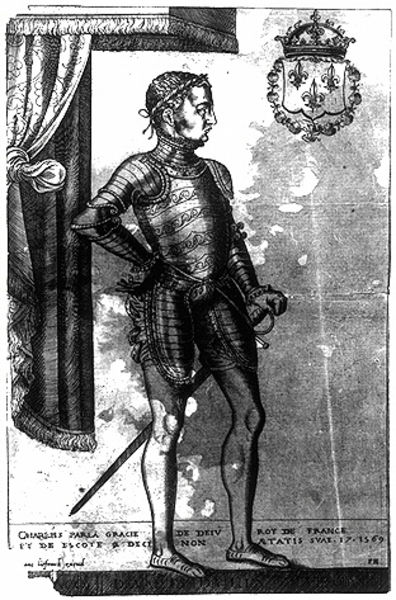
Titel: Bildnis des Königs Karl IX von Frankreich
Künstler: Frans Huys
Institution: (Seriendruck)
Schlagwörter: kopf, mann, schatten, weiß, blumen, brust, ellbogen, frankreich, grau, licht, mund, nase, ohr, profil, schwarz, stirn, zeichnung, blick, dach, malerei, jung, arme, band, falten, knoten, mensch, stehen, stirnband, bildnis, hände, portrait, porträt, vorhang, auge, fransen, saum, england, kinn, krone, renaissance, beine, füße, schrift, papier, schuhe, grafik, graphik, haarband, französisch, kaiser, könig, ernst, inschrift, glanz, aufrecht, seitenansicht, metall, faltenwurf, wange, ellenbogen, knie, wade, waden, eisen, panzer, antike, druck, druckgraphik, schnitt, schwarzweiss, stich, seite, illustration, schwert, säbel, waffe, degen, koteletten, herrscher, kranz, lorbeeren, lilie, ritter, rüstung, kopie, verziert, ganzfigur, wappen, brustpanzer, harnisch, junger mann, antik, dolch, mittelalter, baldachin, ritterrüstung, eichenblatt, stellung, zeilen, lilien, kupferstich, netz, lateinisch, beinkleid, bilnis, haarnetz, schert, nackte beine, schamkapsel, wappennase, brünne, wappen#, bauchpanzer